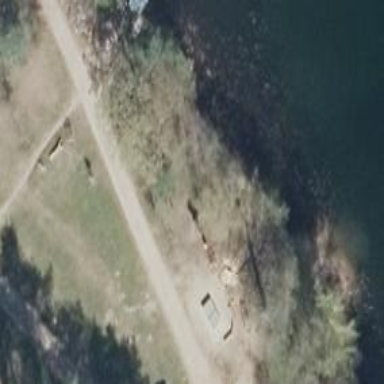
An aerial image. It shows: Boat storage area.